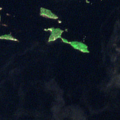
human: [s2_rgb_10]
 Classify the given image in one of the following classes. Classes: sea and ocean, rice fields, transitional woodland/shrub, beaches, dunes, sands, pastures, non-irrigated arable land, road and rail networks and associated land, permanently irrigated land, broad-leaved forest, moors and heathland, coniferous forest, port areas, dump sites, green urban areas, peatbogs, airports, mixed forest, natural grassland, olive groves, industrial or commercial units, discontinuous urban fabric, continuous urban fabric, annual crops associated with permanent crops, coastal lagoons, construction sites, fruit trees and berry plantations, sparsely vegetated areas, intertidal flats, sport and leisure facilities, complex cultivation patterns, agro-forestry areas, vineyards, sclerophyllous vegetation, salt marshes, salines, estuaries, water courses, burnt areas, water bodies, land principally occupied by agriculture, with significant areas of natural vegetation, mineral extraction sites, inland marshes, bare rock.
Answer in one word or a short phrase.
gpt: coniferous forest, water bodies